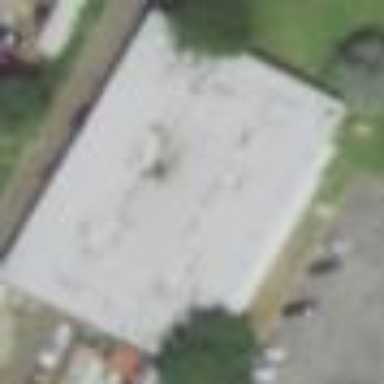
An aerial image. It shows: Commercial building.